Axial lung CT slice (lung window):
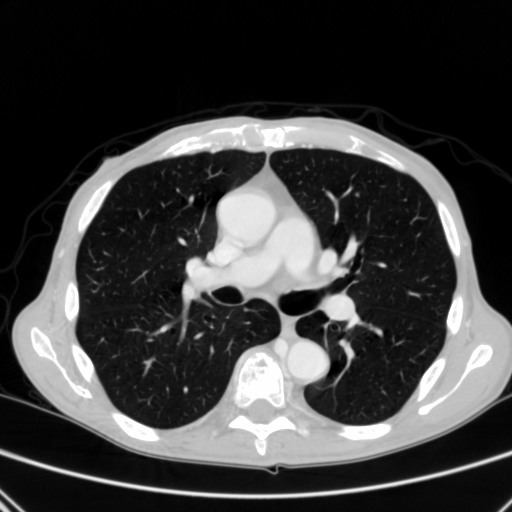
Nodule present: yes
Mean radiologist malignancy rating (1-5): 3